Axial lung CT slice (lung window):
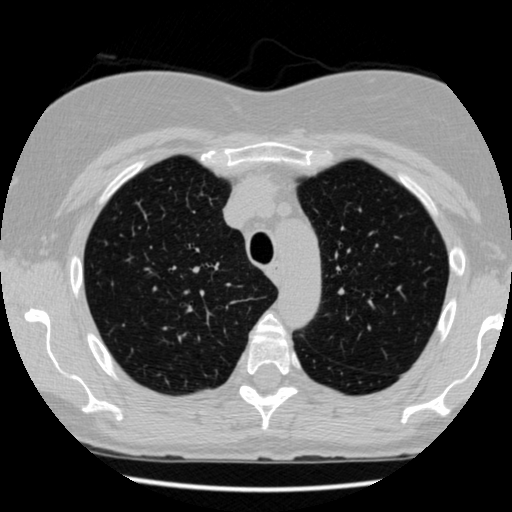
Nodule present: no